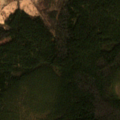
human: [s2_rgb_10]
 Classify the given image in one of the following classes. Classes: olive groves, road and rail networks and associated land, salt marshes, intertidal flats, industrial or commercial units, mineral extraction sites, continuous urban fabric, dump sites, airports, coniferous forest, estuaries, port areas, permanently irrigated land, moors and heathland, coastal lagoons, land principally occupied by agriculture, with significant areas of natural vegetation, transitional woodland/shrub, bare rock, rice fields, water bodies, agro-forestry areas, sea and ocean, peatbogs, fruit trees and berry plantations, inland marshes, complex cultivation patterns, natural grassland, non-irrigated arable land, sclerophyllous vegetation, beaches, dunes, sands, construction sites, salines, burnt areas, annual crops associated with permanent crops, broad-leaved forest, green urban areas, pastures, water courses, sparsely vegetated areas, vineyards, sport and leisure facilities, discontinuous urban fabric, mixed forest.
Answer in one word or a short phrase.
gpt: complex cultivation patterns, broad-leaved forest, coniferous forest, transitional woodland/shrub